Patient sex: M
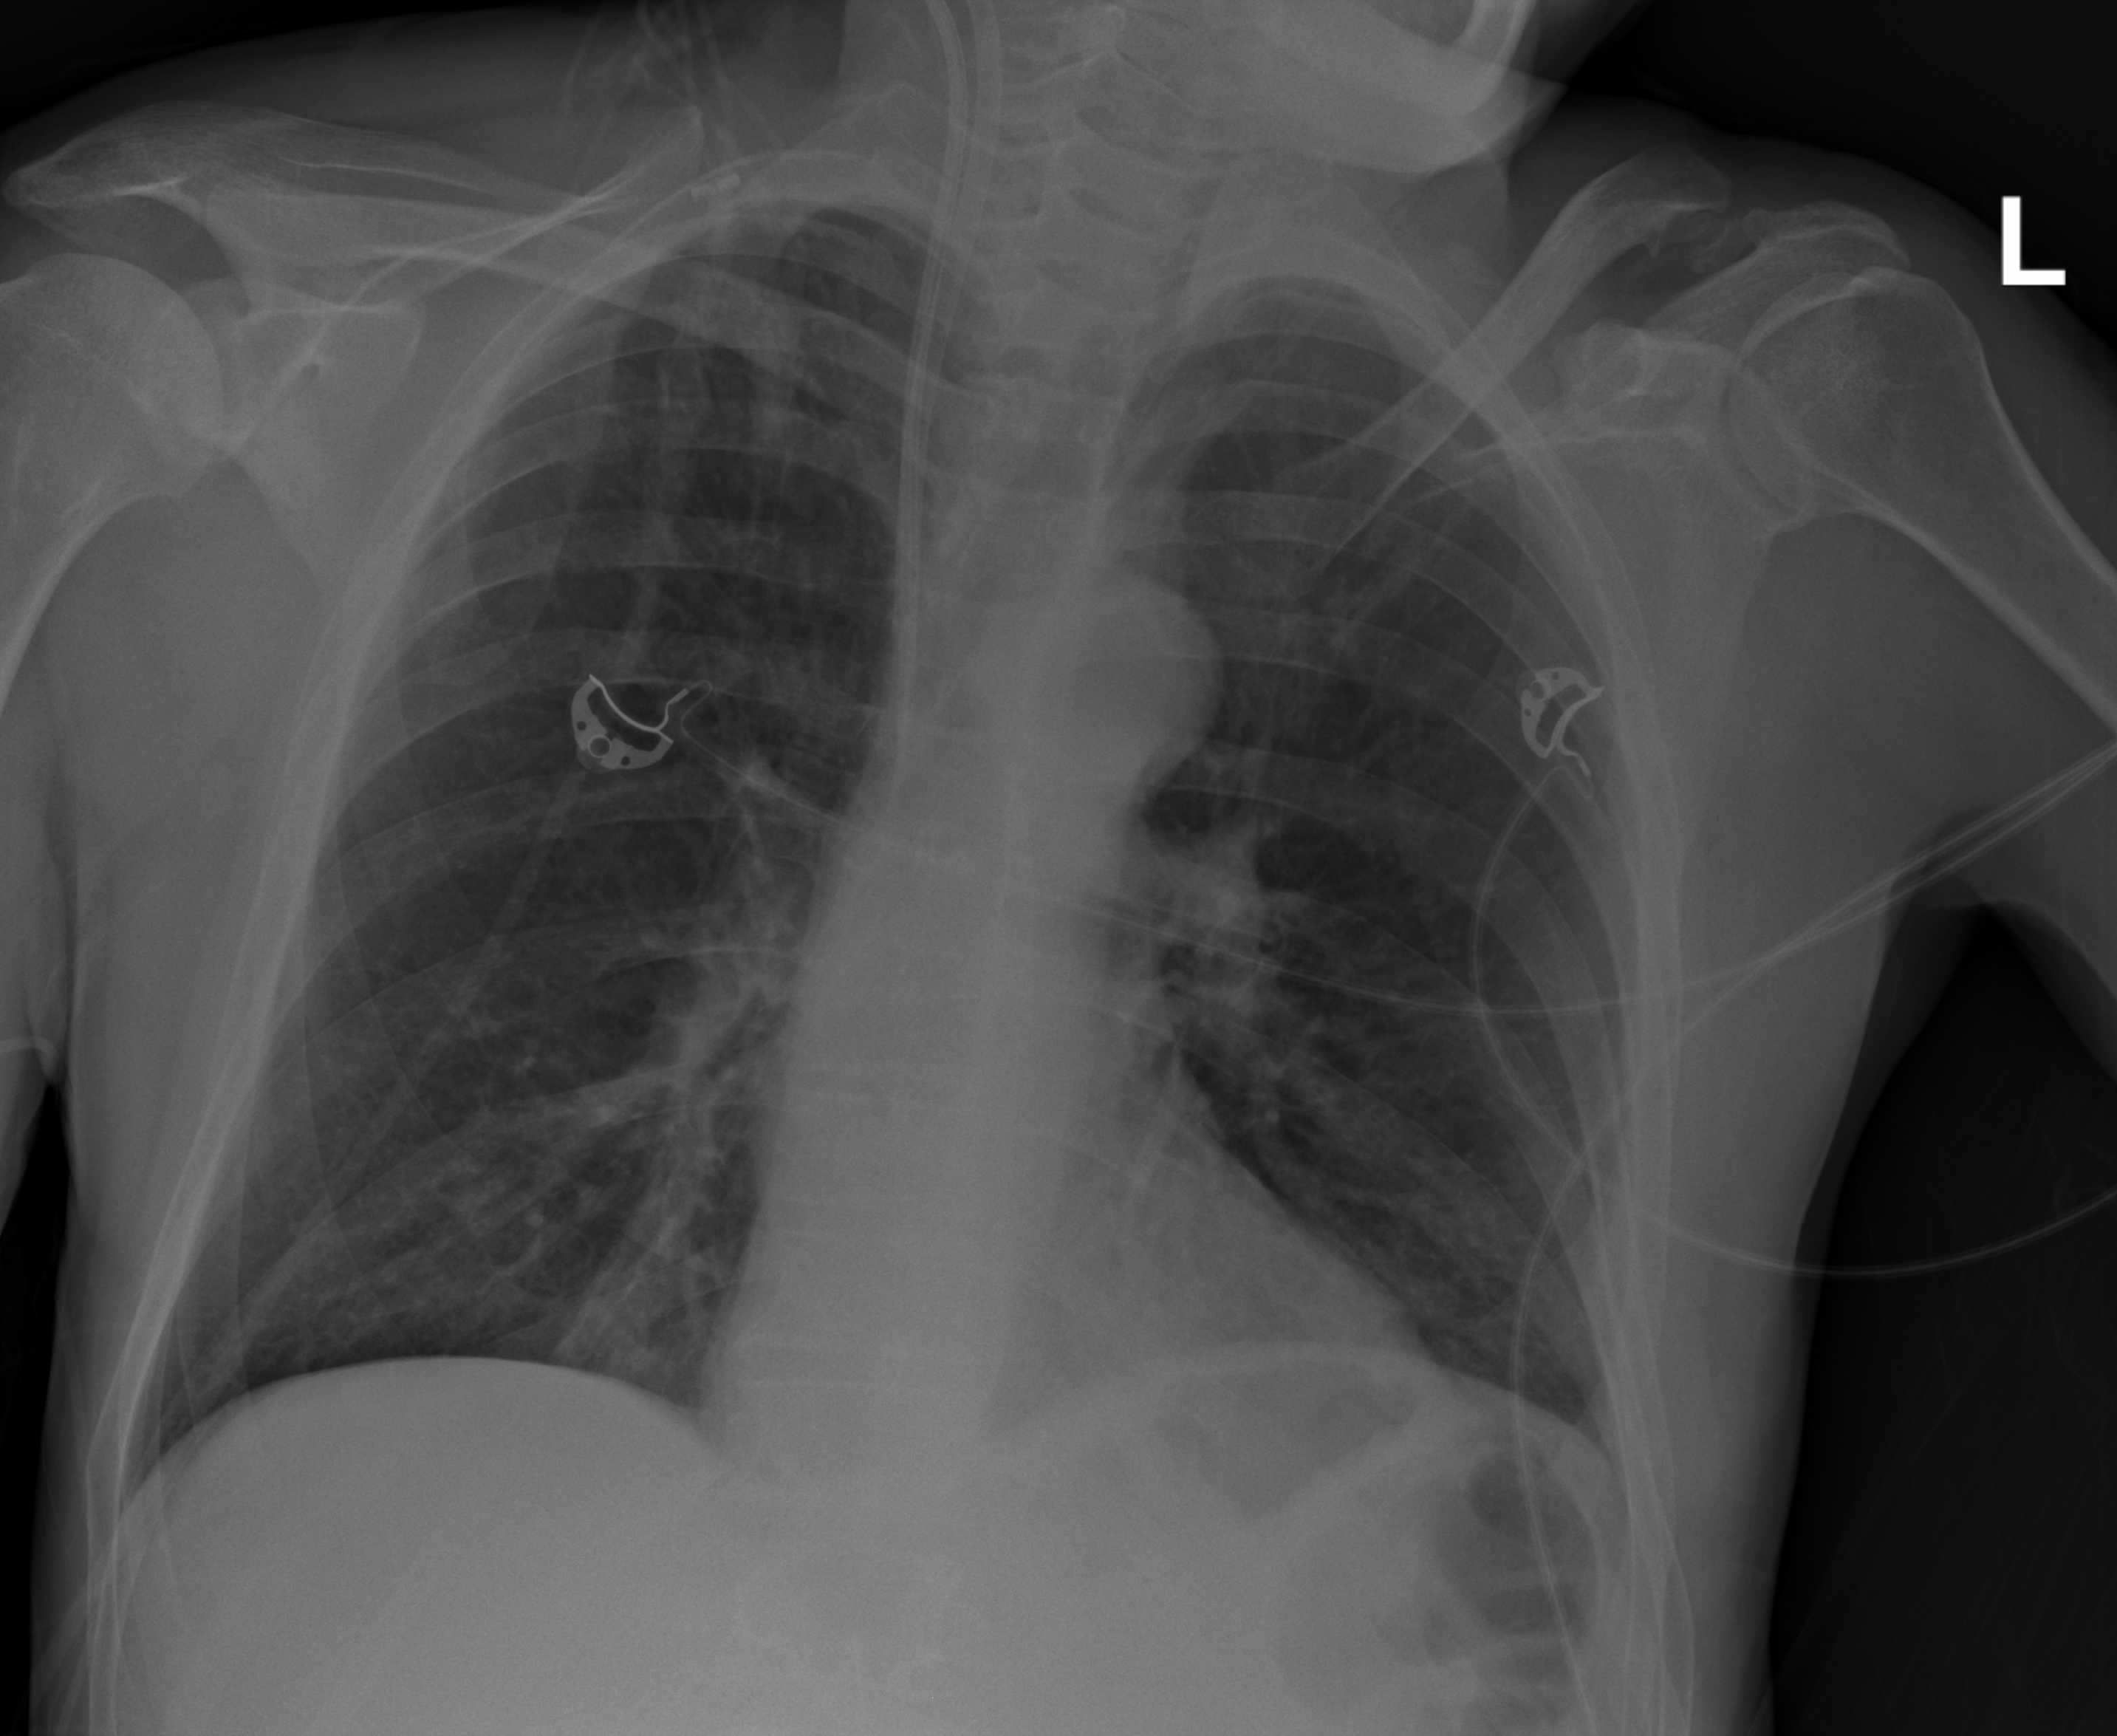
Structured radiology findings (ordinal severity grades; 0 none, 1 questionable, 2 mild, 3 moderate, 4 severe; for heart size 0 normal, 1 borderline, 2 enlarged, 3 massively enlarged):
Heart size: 0
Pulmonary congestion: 2
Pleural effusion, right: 0
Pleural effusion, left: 0
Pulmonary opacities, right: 2
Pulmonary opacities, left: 0
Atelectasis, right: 2
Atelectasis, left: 0